Field crop: maize
Growth stage: 2
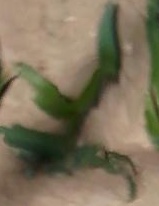
Species: maize